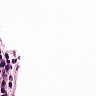
Metastatic tissue present: no